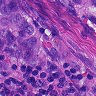
Metastatic tissue present: yes